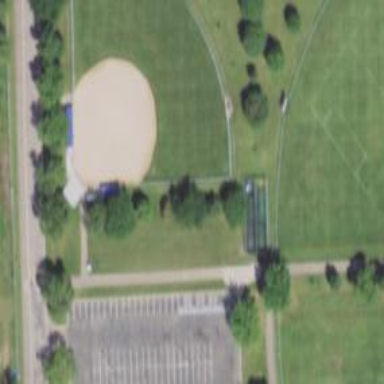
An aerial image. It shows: Softball pitch for leisure sports.